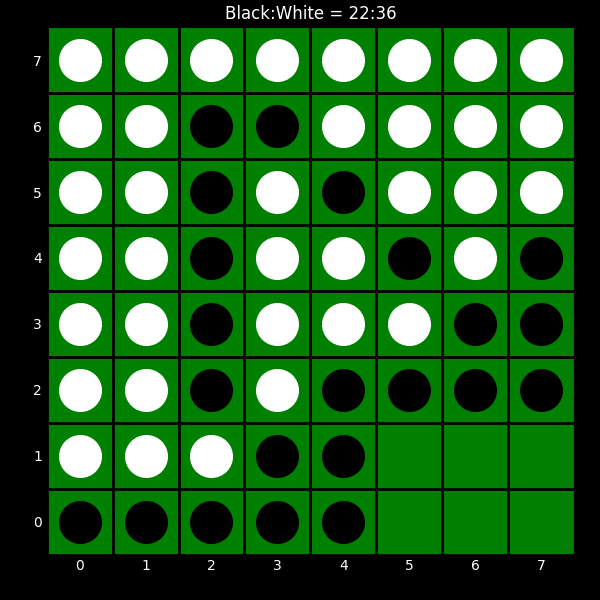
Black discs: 22
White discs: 36